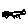
Label: cat